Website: lowes
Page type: payment
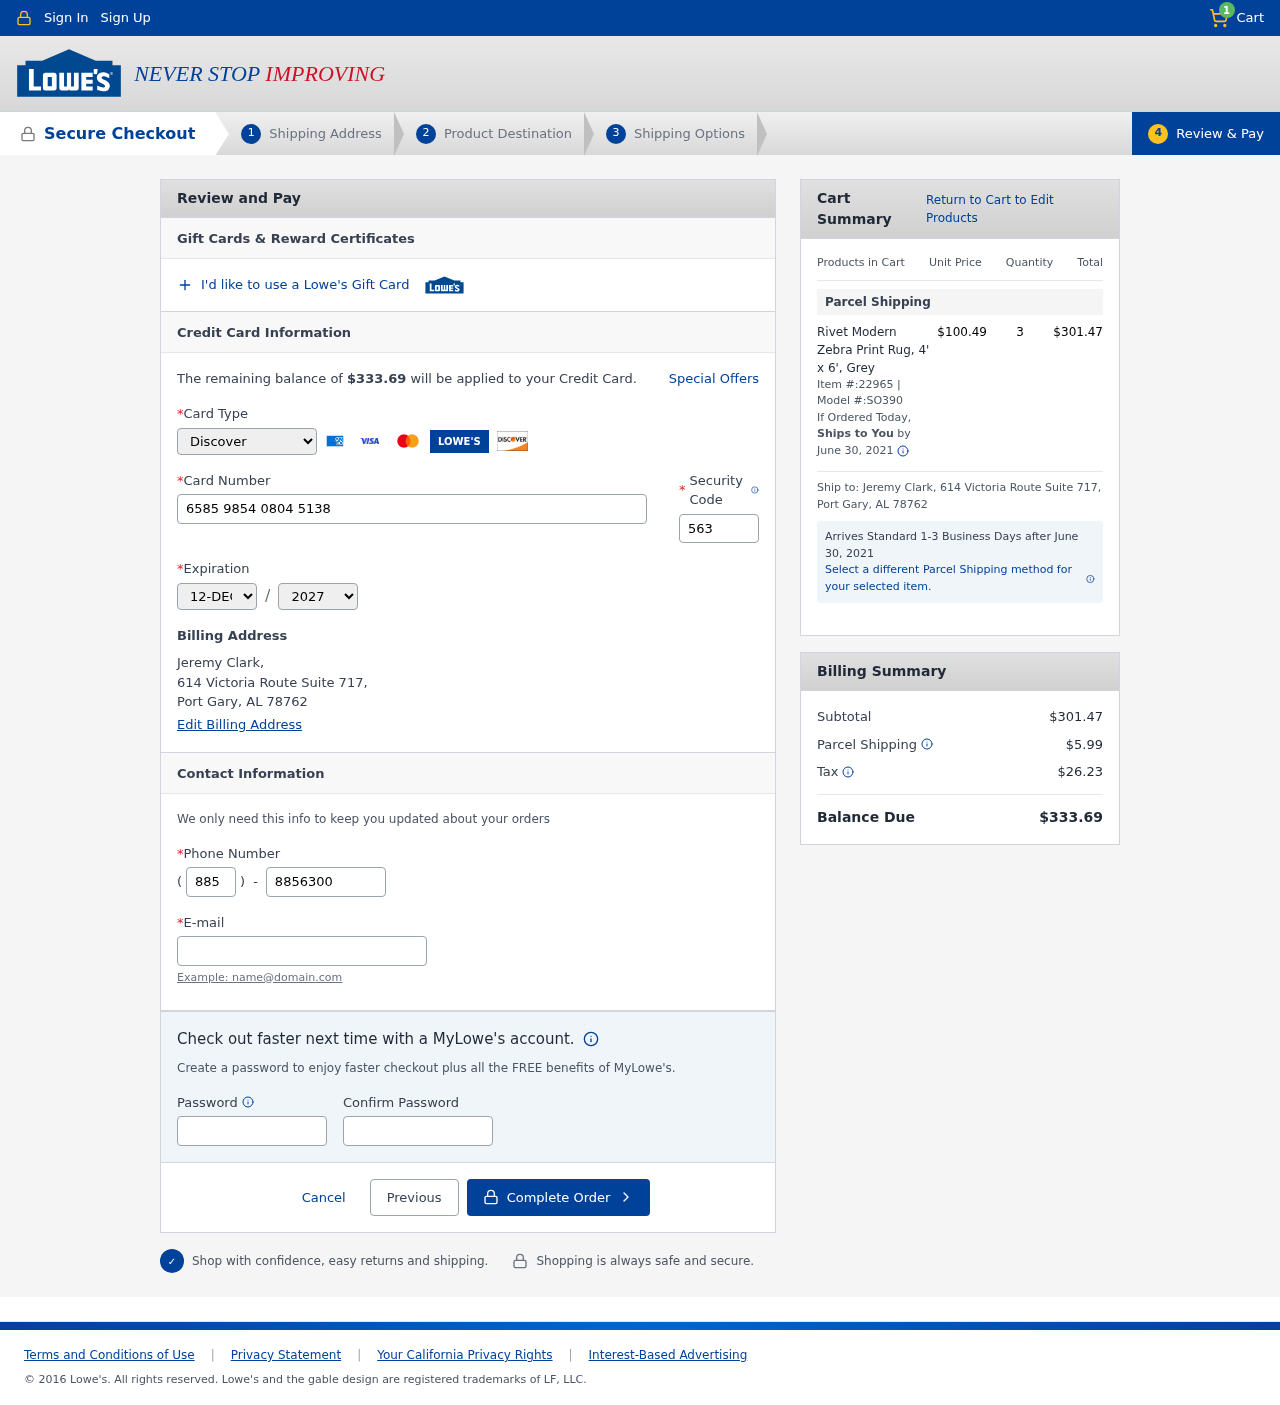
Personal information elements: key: PII_CARD_CVV
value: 563
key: PII_CARD_EXPIRY_MONTH
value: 12
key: PII_CARD_EXPIRY_YEAR
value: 27
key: PII_CARD_NUMBER
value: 6585 9854 0804 5138
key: PII_CARD_TYPE
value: Discover
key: PII_CITY_STATE_ZIP
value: Port Gary, AL 78762
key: PII_EMAIL
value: jeremyclark@yahoo.com
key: PII_FULLNAME
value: Jeremy Clark,
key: PII_PHONE
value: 8856300867
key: PII_PHONE_AREA
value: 885
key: PII_STREET
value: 614 Victoria Route Suite 717,
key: PII_FULLNAME2
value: Jeremy Clark
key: PII_STREET2
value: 614 Victoria Route Suite 717
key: PII_CITY_STATE_ZIP2
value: Port Gary, AL 78762
Product elements: key: PRODUCT1_NAME
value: Rivet Modern Zebra Print Rug, 4' x 6', Grey
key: PRODUCT1_PRICE
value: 100.49
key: PRODUCT1_QUANTITY
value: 3
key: PRODUCT1_ITEM
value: Item #:22965
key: PRODUCT1_MODEL
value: Model #:SO390
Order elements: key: ORDER_NUM_ITEMS
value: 1
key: ORDER_TOTAL
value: $333.69
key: ORDER_SHIPPING_DATE
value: June 30, 2021
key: ORDER_SUBTOTAL
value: $301.47
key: ORDER_SHIPPING_DATE2
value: June 30, 2021
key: ORDER_SHIPPING_COST
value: $5.99
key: ORDER_TAX
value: $26.23